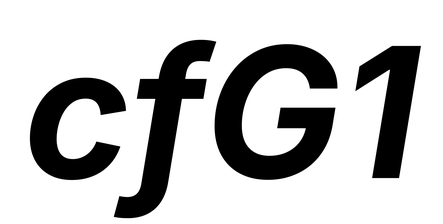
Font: Inter-Italic_Bold_Italic